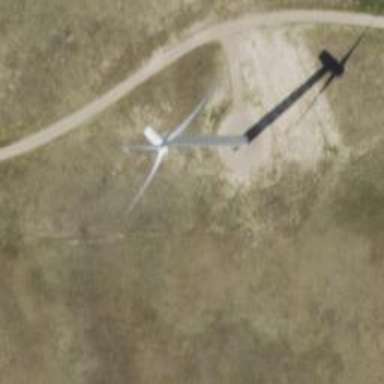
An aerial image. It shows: Wind power generator utilizing wind turbines.